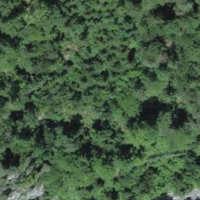
EUNIS habitat code: 44
Species observed at this site:
Teucrium scorodonia